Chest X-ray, PA view. Patient: 13 years old, sex M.
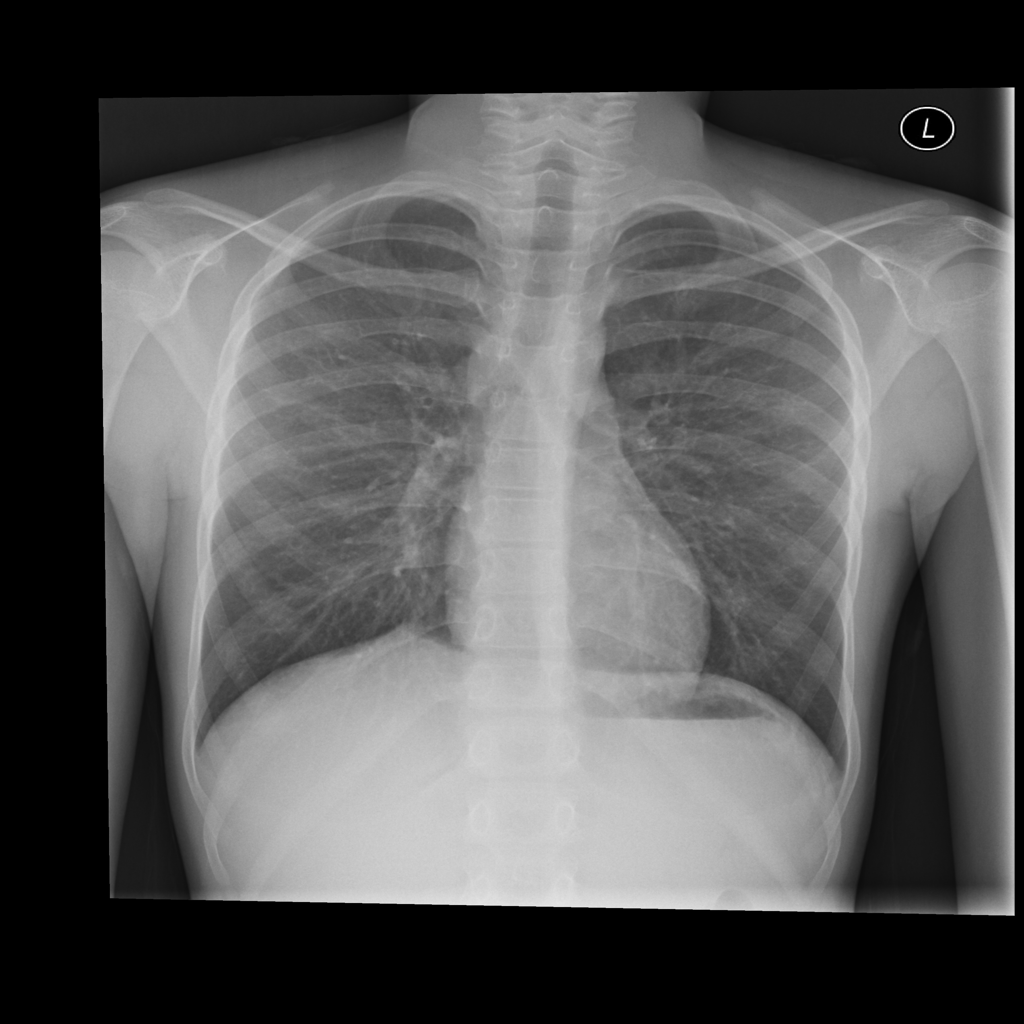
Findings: No Finding